Field crop: maize
Growth stage: 2
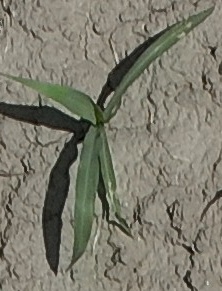
Species: sorghum